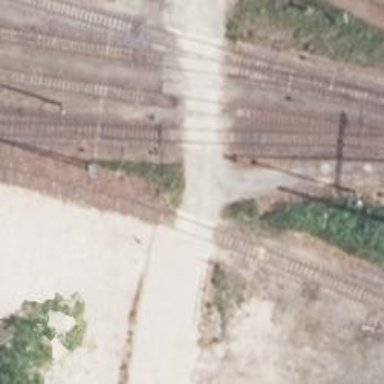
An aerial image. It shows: Railway yard used for servicing trains.